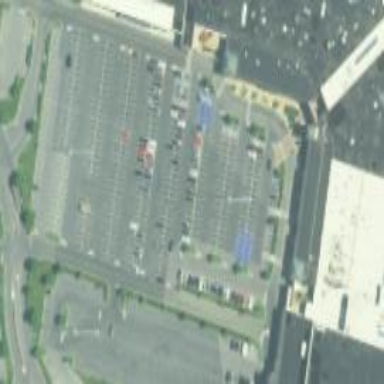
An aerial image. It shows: Mall.